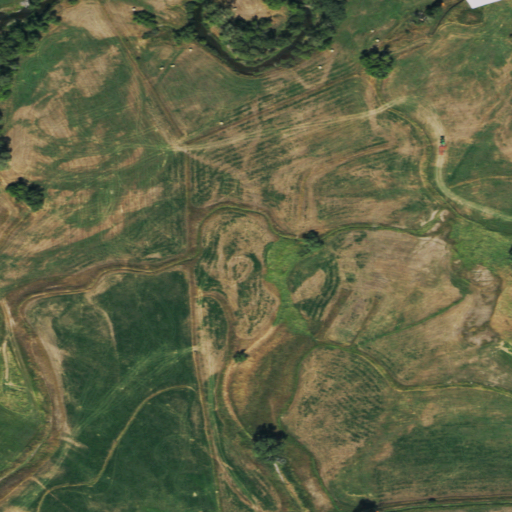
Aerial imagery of valley in Wyoming named Hart Draw containing herbaceous wetlands, pasture, woody wetlands, evergreen forest, and open development